Interaction volume radius: 10 \u00c5
Interaction volume height: 15 \u00c5
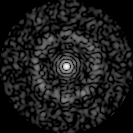
Disorder parameter: 0.8164